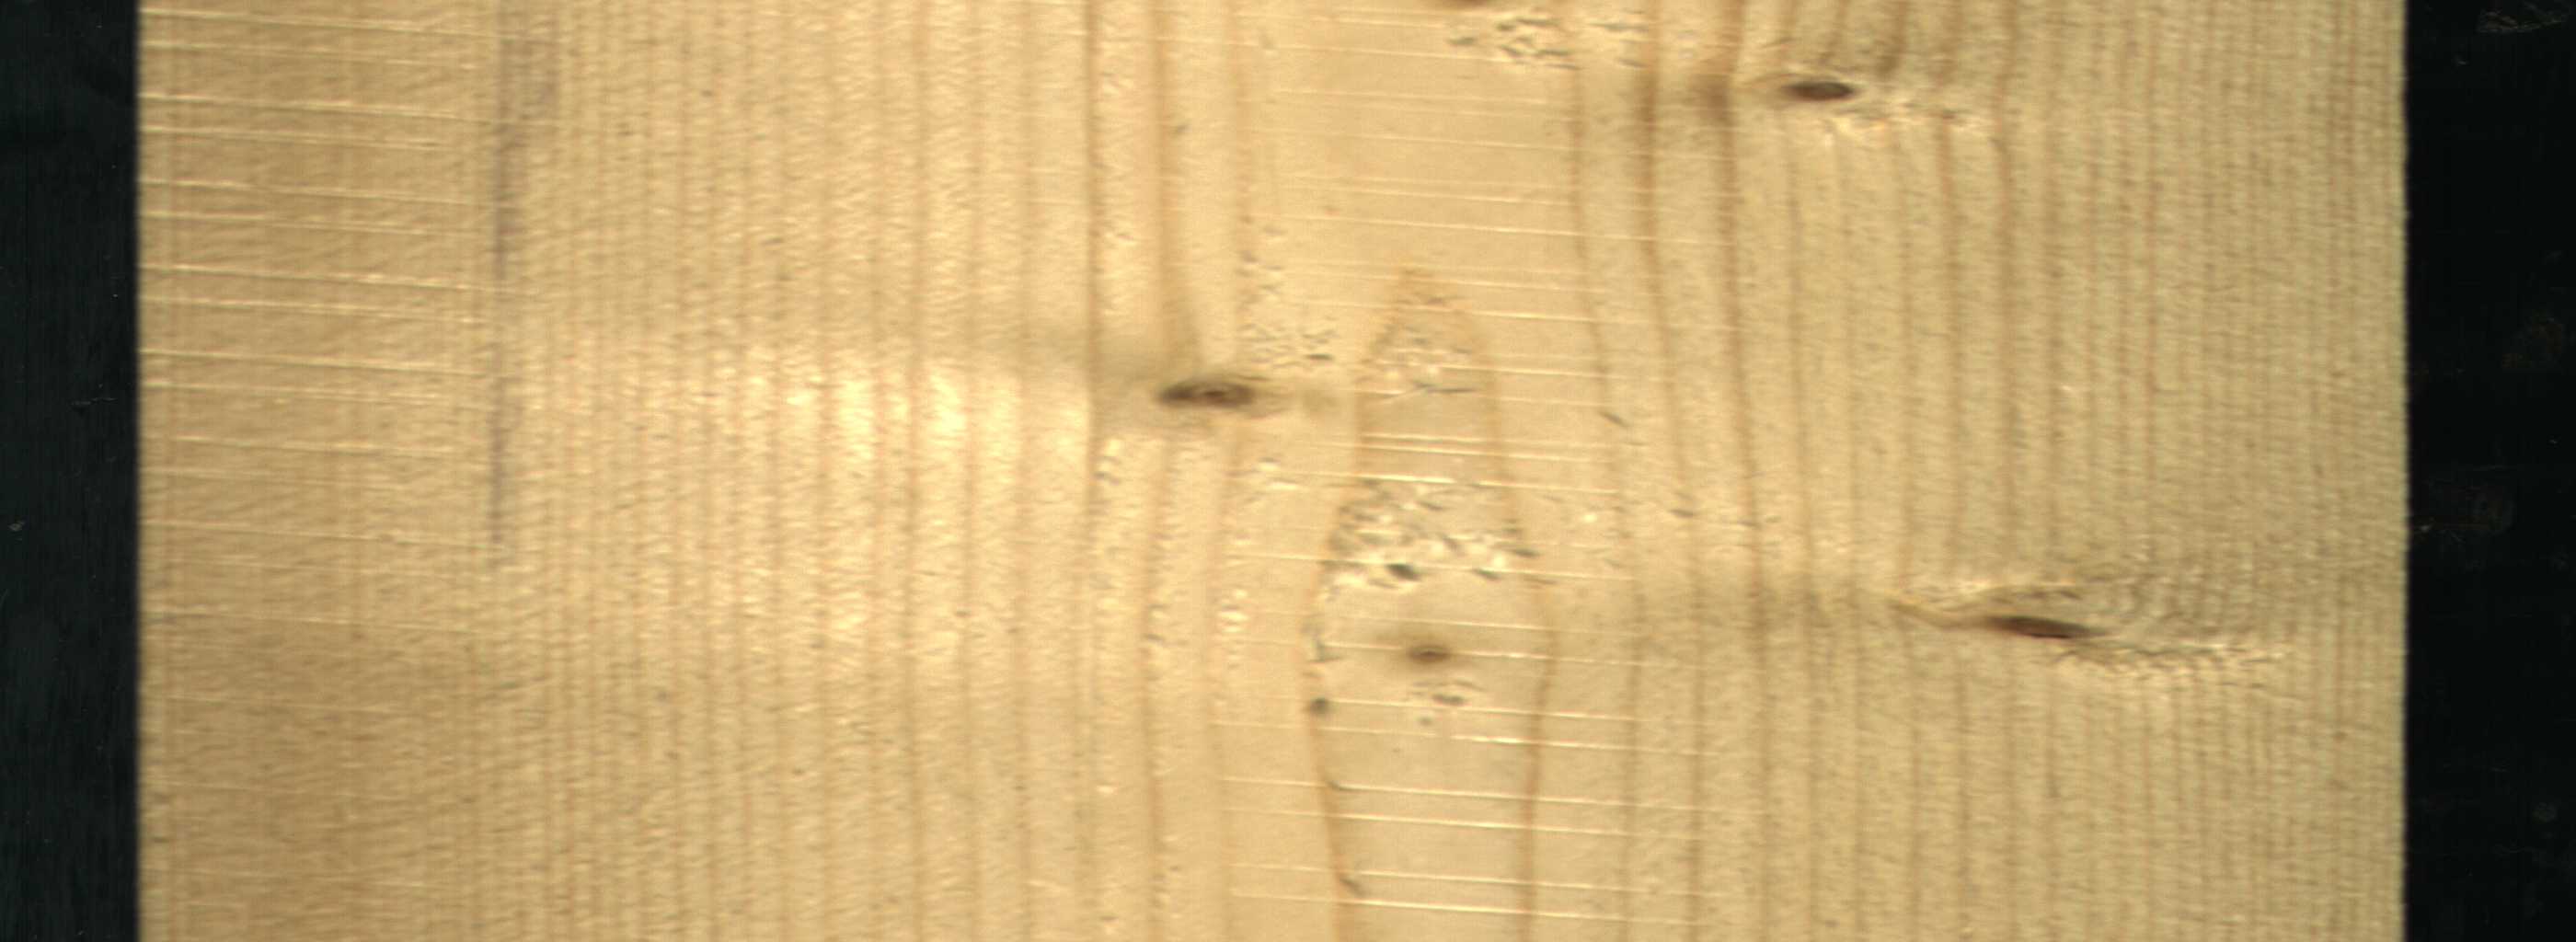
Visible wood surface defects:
Live_Knot
Live_Knot
Live_Knot
Live_Knot